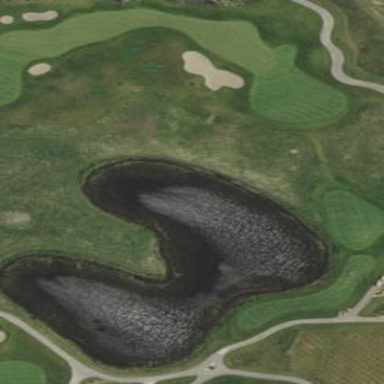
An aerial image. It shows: Scenic view of water hazard on golf course. The natural water feature adds beauty to the landscape.